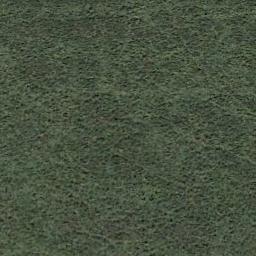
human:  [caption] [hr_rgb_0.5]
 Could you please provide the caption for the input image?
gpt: The meadow is full of green grass .

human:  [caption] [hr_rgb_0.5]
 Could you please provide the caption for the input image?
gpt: There is no grass in some parts of the meadow .

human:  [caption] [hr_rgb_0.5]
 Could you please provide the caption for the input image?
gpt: There is a tree in the grass .

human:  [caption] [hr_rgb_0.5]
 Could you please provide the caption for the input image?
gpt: This meadow has evenly distributed dense grasses .

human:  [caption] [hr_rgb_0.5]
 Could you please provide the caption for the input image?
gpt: A dense meadow with many green grass .